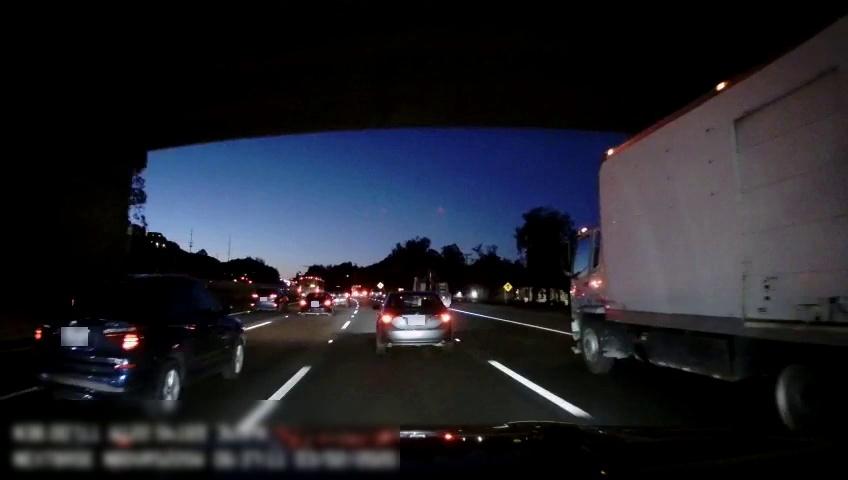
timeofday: Night
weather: Other
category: Drivable Space
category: Vehicles | Other LV
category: Vehicles | Bus
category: Vehicles | SUV
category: Vehicles | Truck
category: Vehicles | Car
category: Vehicles | Car
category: Vehicles | Car
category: Vehicles | Truck
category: Lanes | Alternate Lane
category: Lanes | Current Lane
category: Lanes | Current Lane
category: Lanes | Alternate Lane
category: Lanes | Alternate Lane
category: Traffic | Signs